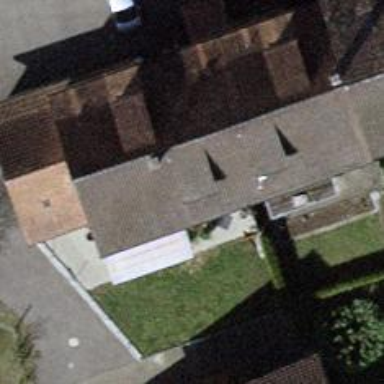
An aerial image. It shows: Terrace building.